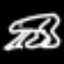
Label: frog